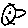
Label: bird